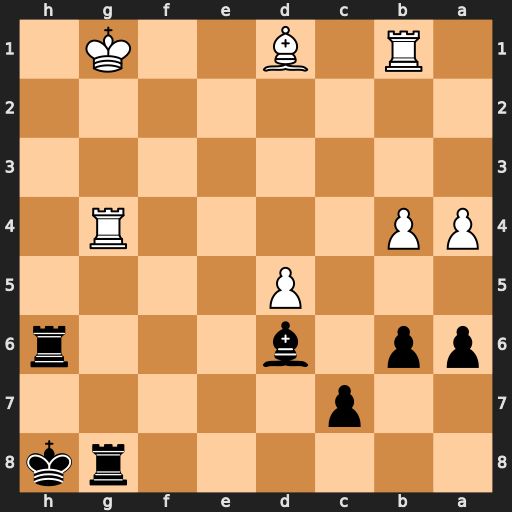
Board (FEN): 6rk/2p5/pp1b3r/3P4/PP4R1/8/8/1R1B2K1
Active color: b
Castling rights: -
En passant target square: -
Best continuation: Rxg4+ Bxg4 Rg6 Kf2 Rxg4